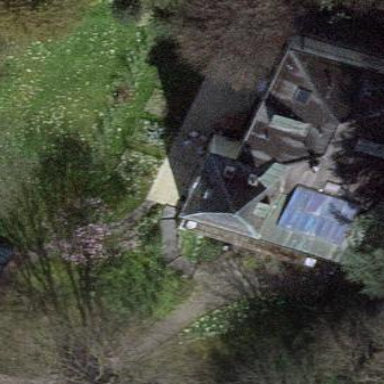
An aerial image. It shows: Garden enclosed by fence.